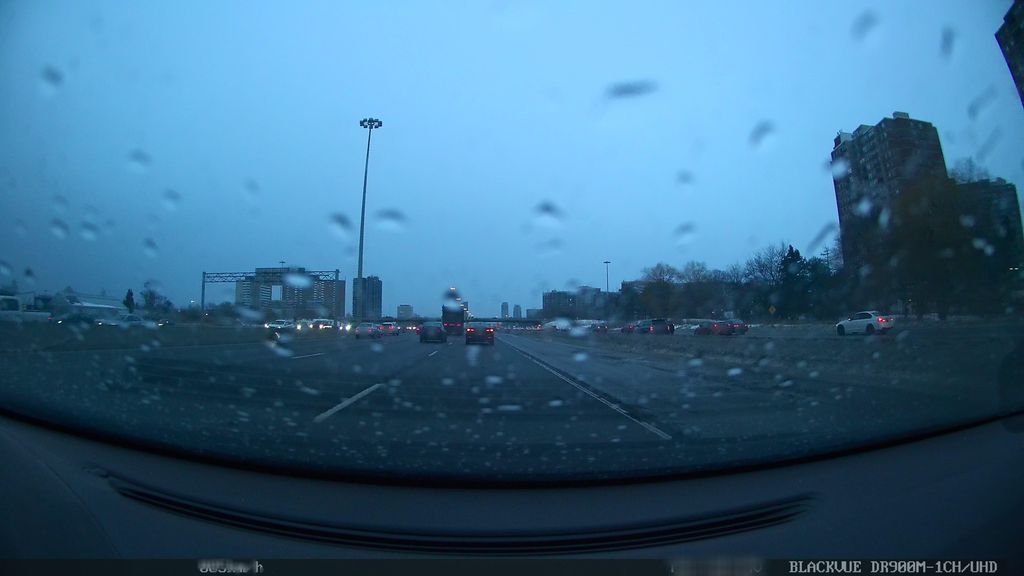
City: toronto